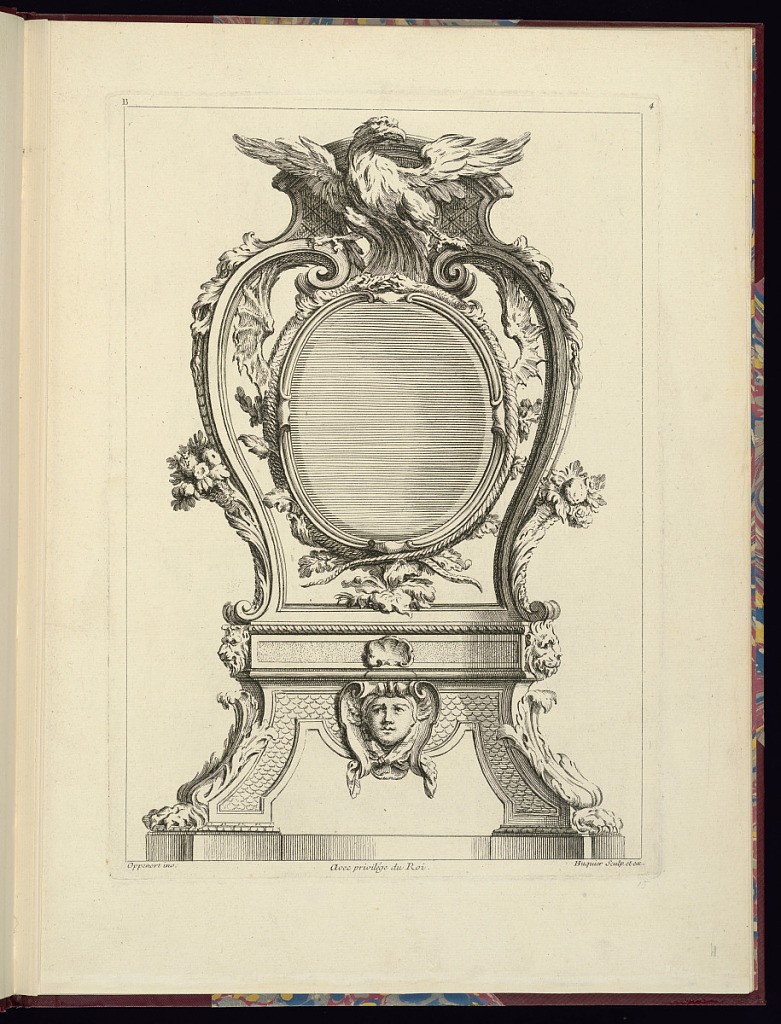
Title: Mantel Clock Case Design
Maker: Gilles-Marie Oppenord, French, 1672–1742
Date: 1738
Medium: Etching and engraving on laid paper
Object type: Print
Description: Design for a mantel clock case, with an oval cartouche framed clock face, decorated with snakes, bat wings, leaves, s-scrolls, cornucopia of fruit, scrolling leaves (rinceaux), masks, shells, running patterns, topped with an eagle, and a diaper and rosette patterned background. The base features a fish scale pattern, shell, animal feet, and a central mask framed in a cartouche. The plate is numbered and signed.